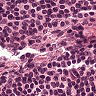
Metastatic tissue present: no